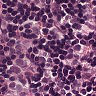
Metastatic tissue present: yes